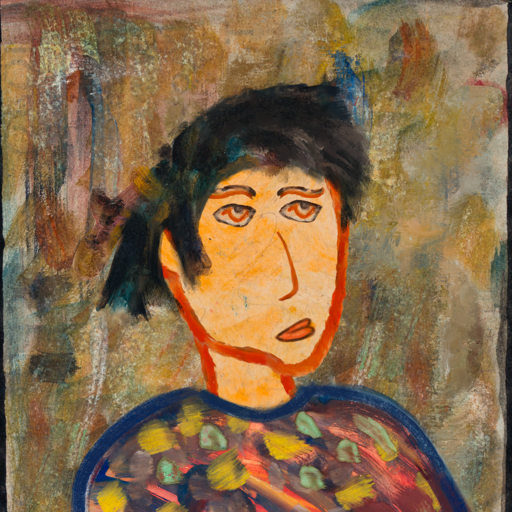
Background: Pipe, Head And Neck Side: Experience, Face Side: Experience, Bust: Mother_And_Son_Mother, Hair Side: Pipe, Head Accessory: Blank, Second Necklace: Blank, Necklace: Blank, Baby: Blank